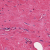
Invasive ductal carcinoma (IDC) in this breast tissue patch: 0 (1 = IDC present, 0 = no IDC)